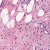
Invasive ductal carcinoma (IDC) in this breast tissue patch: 1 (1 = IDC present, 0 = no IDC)